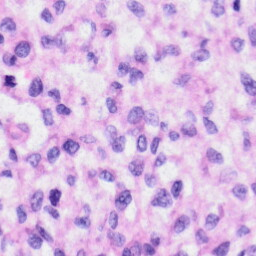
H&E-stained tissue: Liver